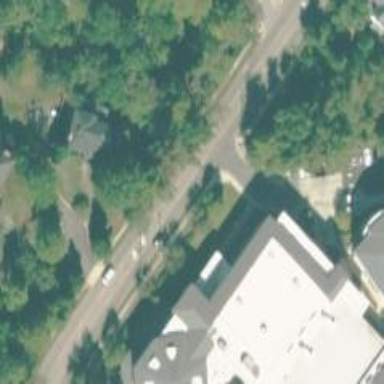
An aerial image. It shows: Unmarked crossing on footway.